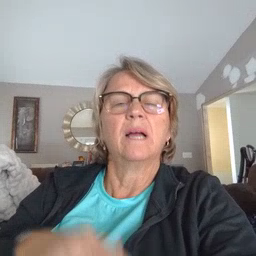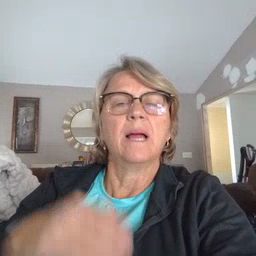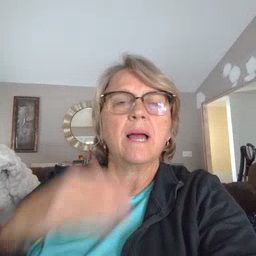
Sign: bad